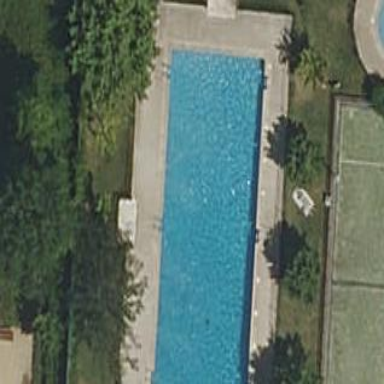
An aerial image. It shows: Swimming pool located in leisure land.